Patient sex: M
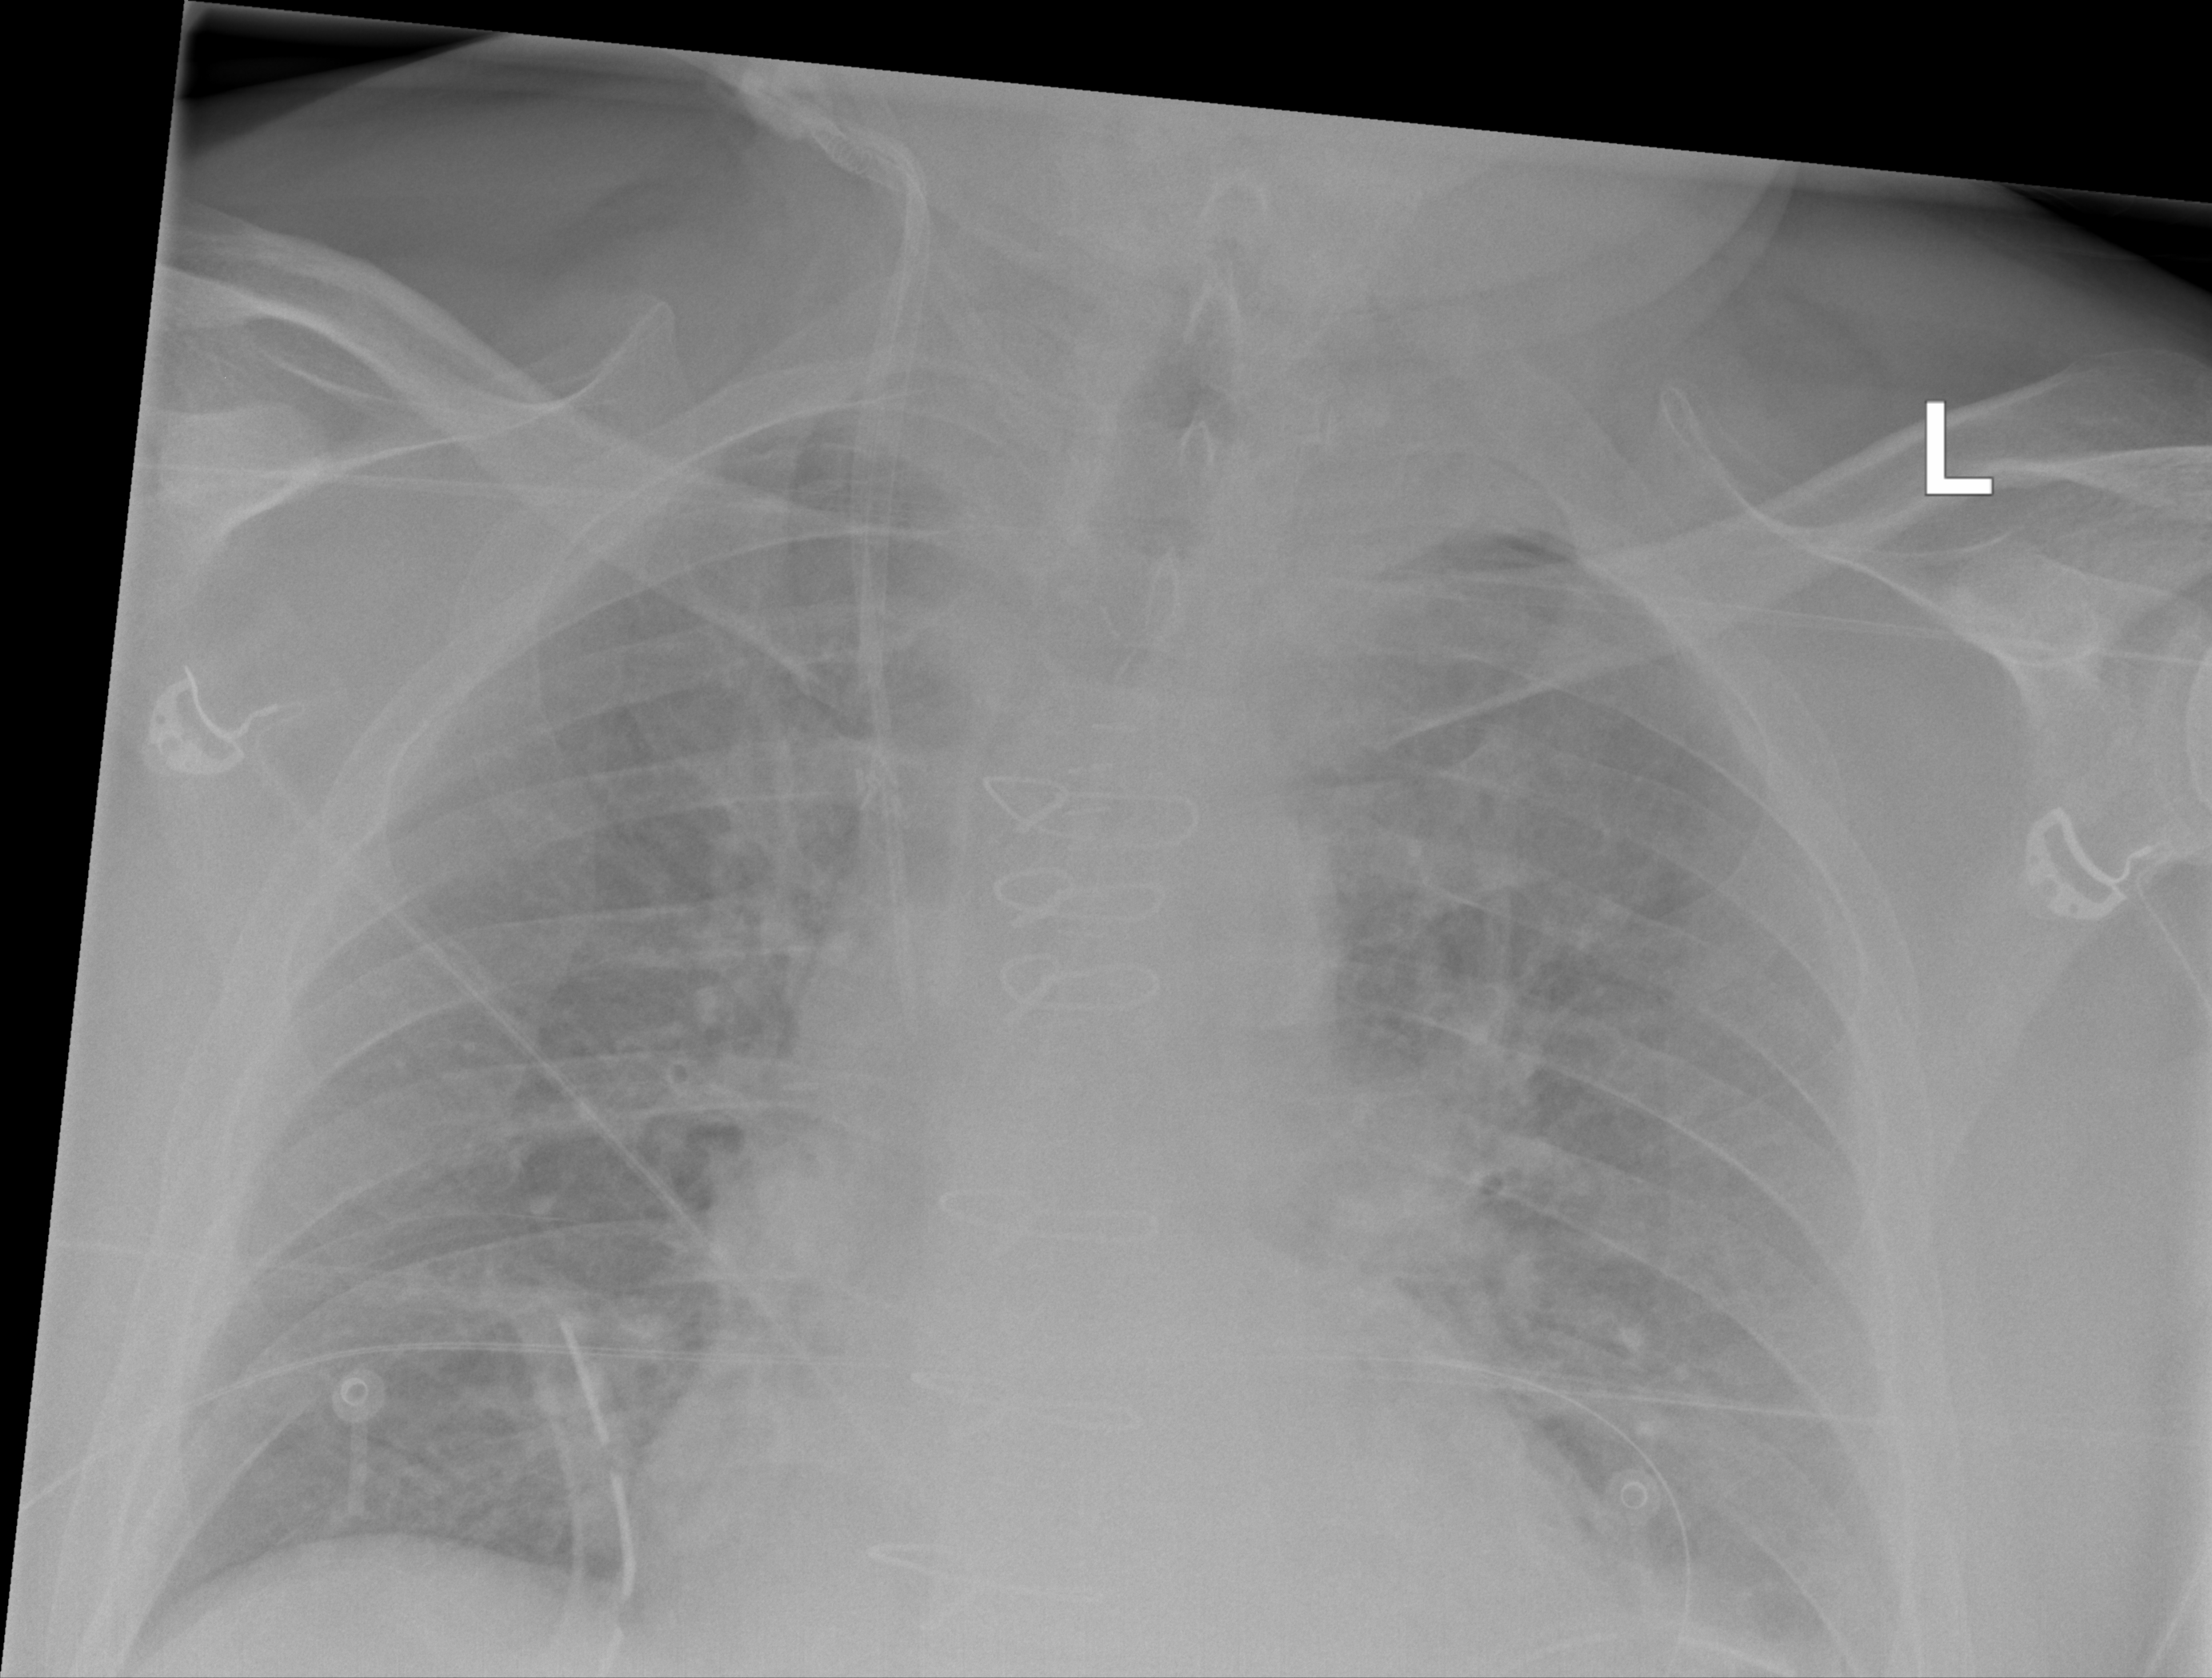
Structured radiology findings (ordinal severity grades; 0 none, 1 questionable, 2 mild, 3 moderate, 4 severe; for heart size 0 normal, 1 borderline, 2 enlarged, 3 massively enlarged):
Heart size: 1
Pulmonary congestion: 2
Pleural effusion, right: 0
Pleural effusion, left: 2
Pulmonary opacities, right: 0
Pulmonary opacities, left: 0
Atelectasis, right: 2
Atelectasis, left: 2